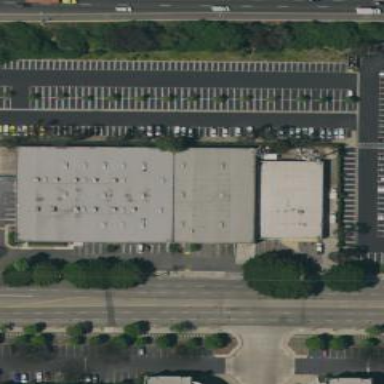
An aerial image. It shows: Warehouse located next to sports center.